Field crop: tomato
Growth stage: 1
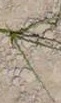
Species: cyperus